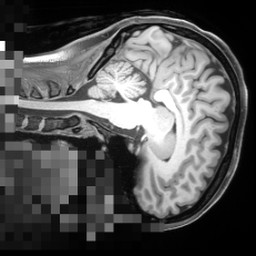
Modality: T1w
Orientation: sagittal
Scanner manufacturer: siemens
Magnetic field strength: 3 T
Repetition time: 2.55 s